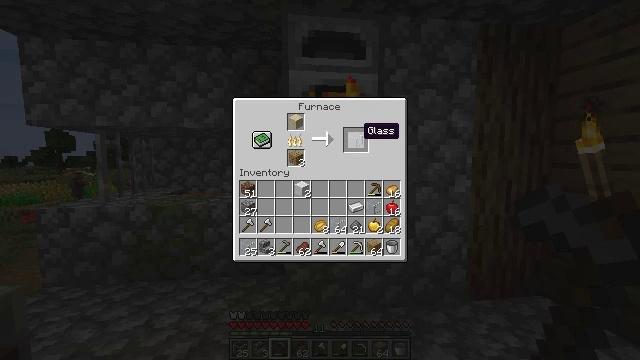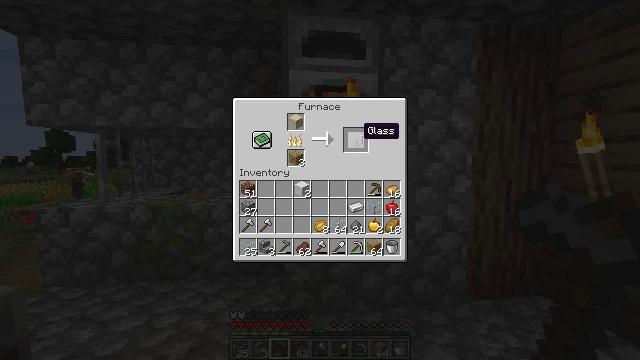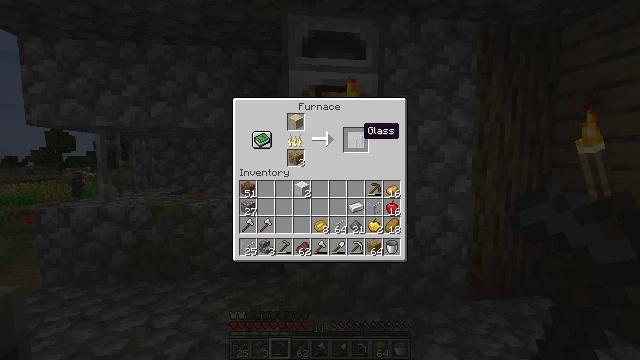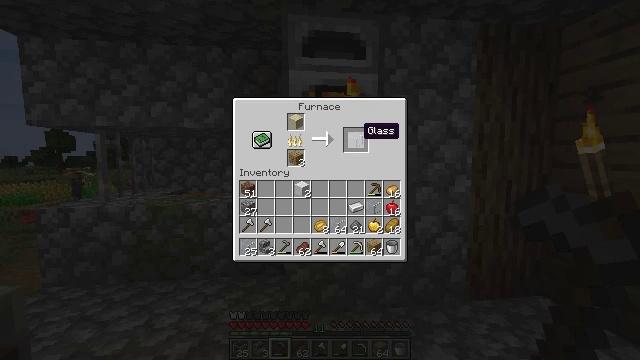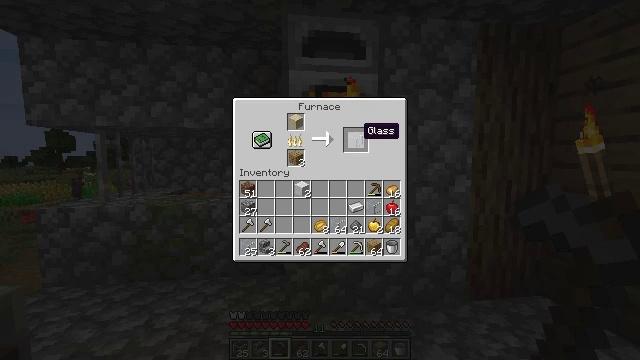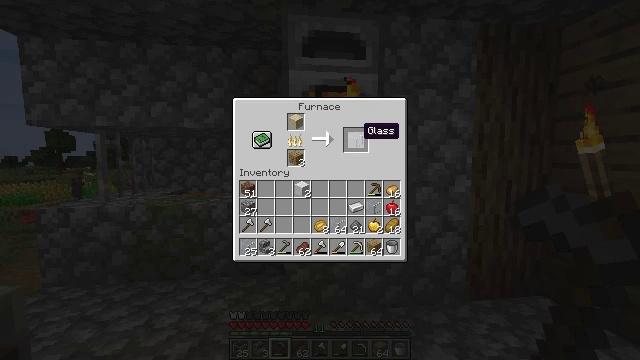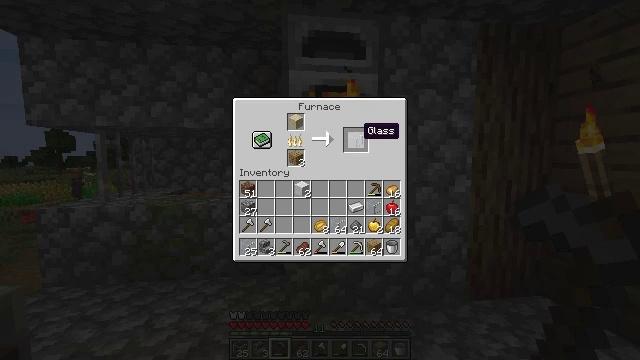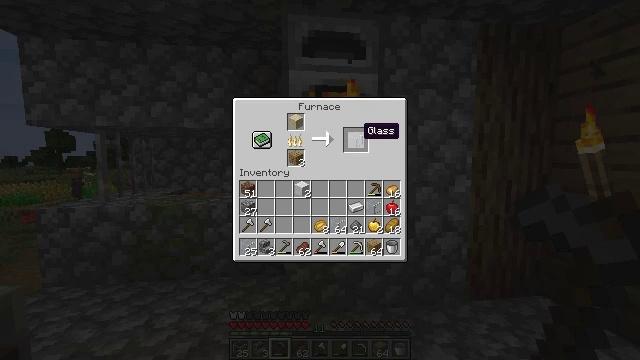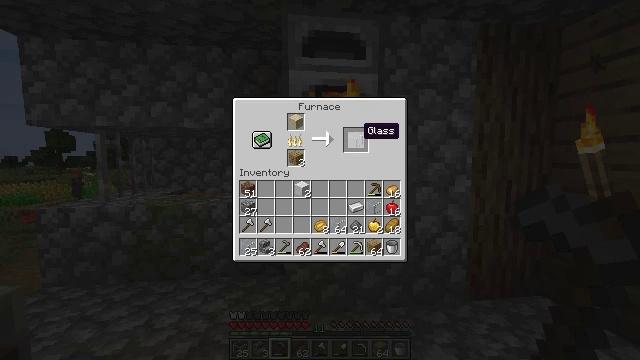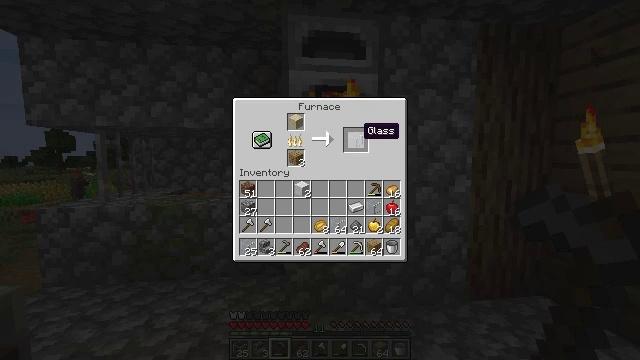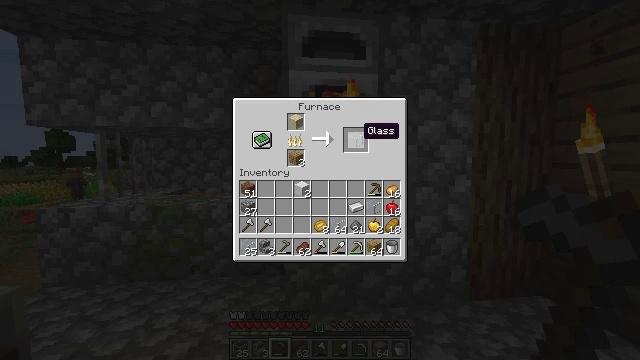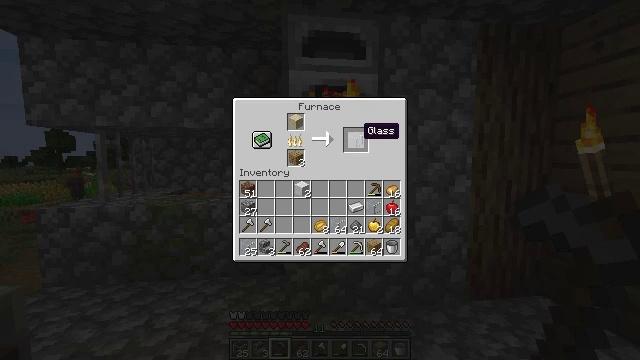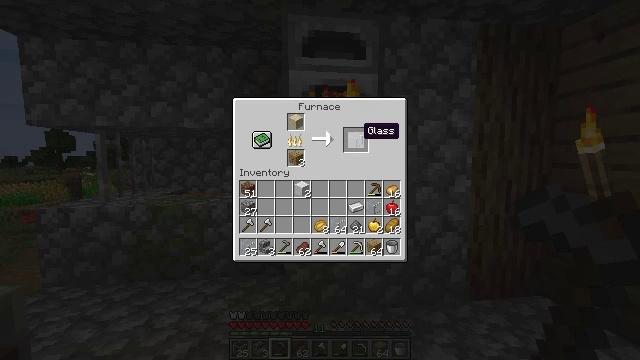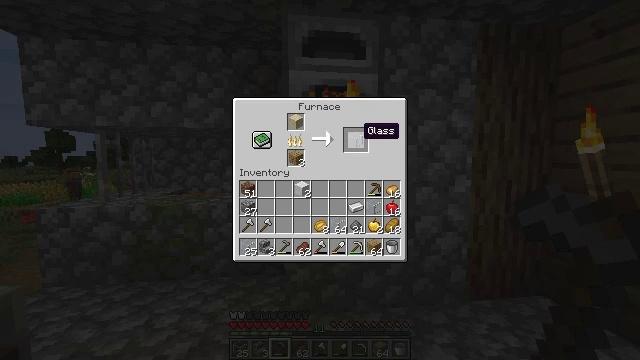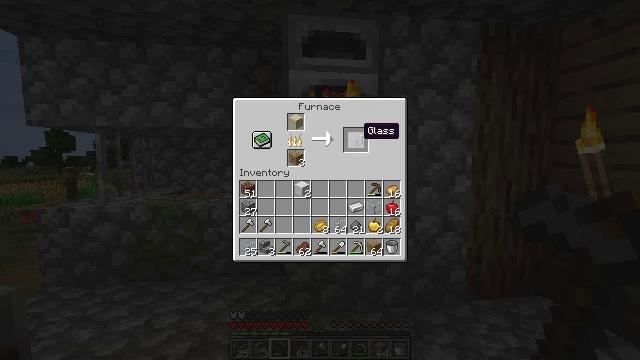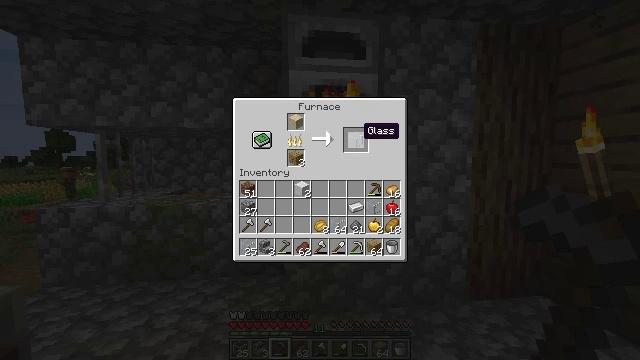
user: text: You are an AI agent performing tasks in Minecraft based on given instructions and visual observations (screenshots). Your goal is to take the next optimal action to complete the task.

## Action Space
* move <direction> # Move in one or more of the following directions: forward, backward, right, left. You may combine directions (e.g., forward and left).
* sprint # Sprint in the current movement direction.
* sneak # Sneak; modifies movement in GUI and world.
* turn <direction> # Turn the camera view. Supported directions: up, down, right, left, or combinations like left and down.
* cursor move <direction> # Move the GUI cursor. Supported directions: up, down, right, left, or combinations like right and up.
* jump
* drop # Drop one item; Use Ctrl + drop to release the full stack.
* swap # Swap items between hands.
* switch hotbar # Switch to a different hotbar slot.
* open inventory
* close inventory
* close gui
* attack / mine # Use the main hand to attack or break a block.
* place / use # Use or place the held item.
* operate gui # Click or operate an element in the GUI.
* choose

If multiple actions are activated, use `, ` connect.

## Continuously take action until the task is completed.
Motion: motion action
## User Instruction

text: Interact with a furnace to make glass.
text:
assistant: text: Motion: no_op
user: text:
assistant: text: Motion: no_op
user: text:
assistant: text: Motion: no_op
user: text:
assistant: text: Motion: no_op
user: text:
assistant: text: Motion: no_op
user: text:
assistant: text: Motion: no_op
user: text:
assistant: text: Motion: no_op
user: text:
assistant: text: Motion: no_op
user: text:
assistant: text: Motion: no_op
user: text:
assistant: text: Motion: no_op
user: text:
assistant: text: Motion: no_op
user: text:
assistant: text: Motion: no_op
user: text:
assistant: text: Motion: no_op
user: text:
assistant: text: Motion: no_op
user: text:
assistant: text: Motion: no_op
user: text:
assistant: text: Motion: no_op
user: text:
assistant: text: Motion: no_op
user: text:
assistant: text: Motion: no_op
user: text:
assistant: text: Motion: no_op
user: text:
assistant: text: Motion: no_op
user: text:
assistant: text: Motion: no_op
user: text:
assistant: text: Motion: no_op
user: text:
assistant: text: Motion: no_op
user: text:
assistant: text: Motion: no_op
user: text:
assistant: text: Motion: no_op
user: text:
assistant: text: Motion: no_op
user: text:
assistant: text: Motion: no_op
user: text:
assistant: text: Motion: no_op
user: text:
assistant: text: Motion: no_op
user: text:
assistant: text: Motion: no_op